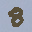
Label: 8